Field crop: tomato
Growth stage: 1
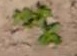
Species: portulaca